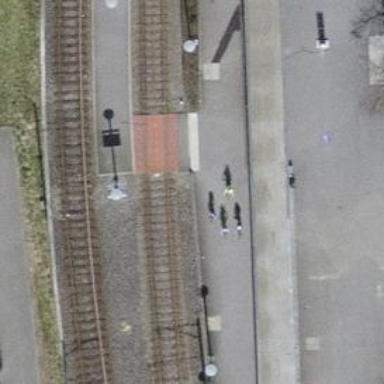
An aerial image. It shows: Railway crossing.